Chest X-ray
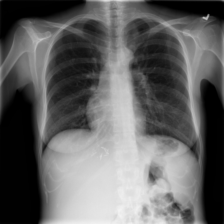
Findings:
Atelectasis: negative
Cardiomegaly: negative
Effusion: negative
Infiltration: negative
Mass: negative
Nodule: negative
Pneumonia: negative
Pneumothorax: negative
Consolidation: negative
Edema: negative
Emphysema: negative
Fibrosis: negative
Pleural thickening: negative
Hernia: negative